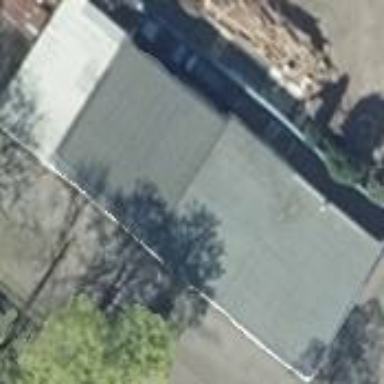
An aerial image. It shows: Commercial building.